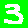
Digit: 3